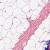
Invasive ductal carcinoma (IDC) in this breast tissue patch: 0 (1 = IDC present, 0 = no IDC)